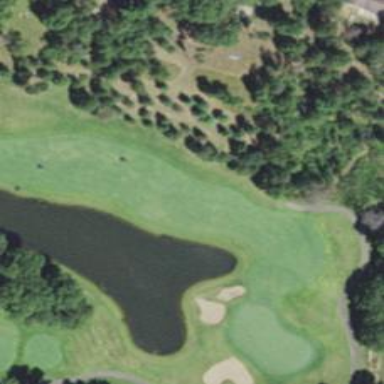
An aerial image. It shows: View of golf hole.